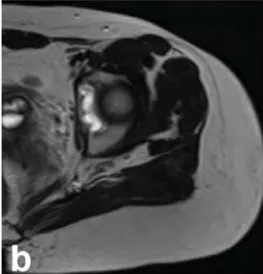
MRI of the left hip joint before treatment. (b) Axial image of T2-weighted image.
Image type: radiology (mri)